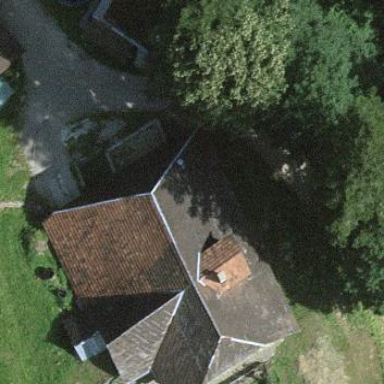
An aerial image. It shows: Farm building.